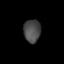
Tissue: lung
Cell type: Myeloid cells
Senescence score: 0.5707
Nuclear area (px): 380
Mean DAPI intensity: 73.971